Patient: sex F, age 75
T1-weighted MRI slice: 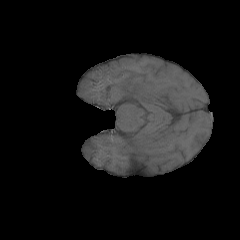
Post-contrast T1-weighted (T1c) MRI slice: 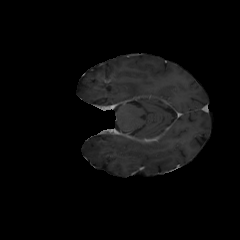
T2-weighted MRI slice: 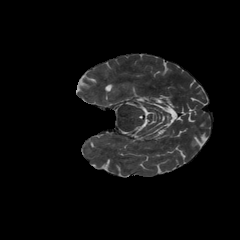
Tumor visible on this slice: no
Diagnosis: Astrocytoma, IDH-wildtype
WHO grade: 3